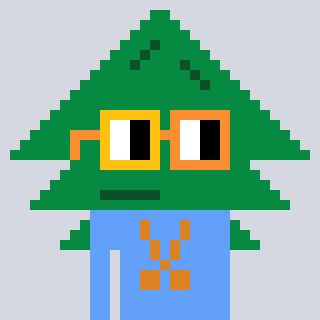
a pixel art character with square yellow and orange glasses, a fir-shaped head and a blue-colored body on a cool background